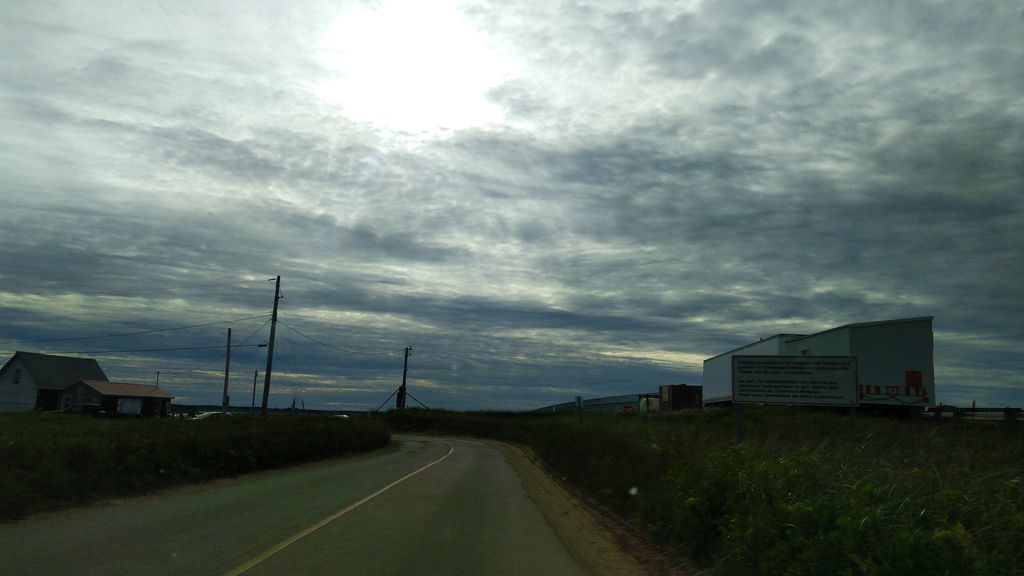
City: charlottetown